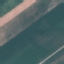
Land use / land cover: AnnualCrop